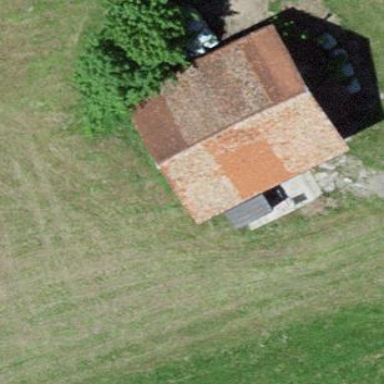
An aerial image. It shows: Farm auxiliary building.